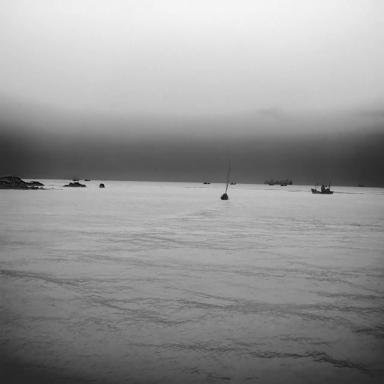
There are seven bulk_carriers in the infrared image.